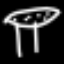
Label: mushroom